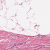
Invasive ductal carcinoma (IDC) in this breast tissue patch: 0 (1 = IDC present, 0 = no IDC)